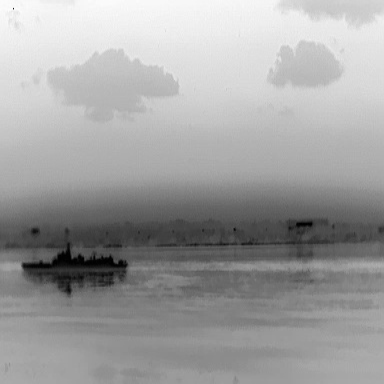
There is a warship in the infrared image.